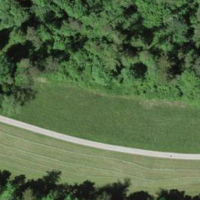
EUNIS habitat code: 24
Species observed at this site:
Cardamine pratensis